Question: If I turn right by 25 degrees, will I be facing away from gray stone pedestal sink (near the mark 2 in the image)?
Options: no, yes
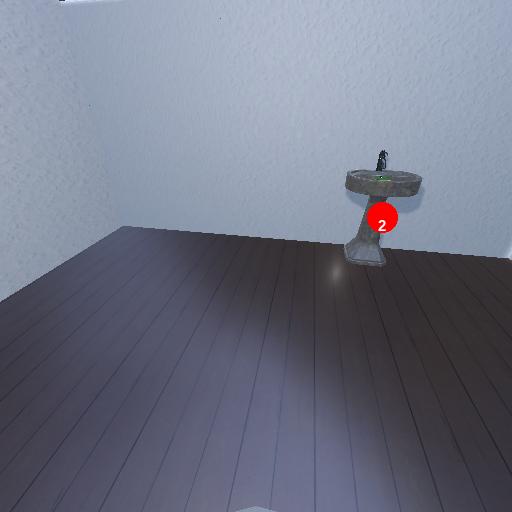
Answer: no